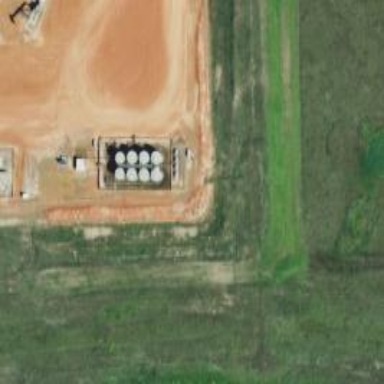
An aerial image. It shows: Storage tank with man-made structure.